Question: i have made my contact form and it's working good except that when someone send me a message it comes without any format like the image below:

this is my .php code that i use:
'''
$formdata = array (
'name' => $name,
'city' => $city,
'message' => $message
);
if ( !( $formerrors ) ) :
$to = "me@sipledomain.com";// input my name address to get mail to
$subject = "From $name";
$message = json_encode($formdata);
if ( mail( $to, $subject, $message ) ):
$msg = "Thanks for filling out the form, i will contact you soon";
else:
$msg = "Problem sending the message";
endif; // mail form data
endif; // check for form errors
endif; //form submitted
'''
thanks in advance
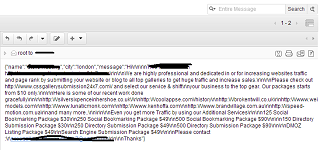
Answer: 'json_encode()' encodes your array into a single line of text designed to be decoded later, not for reading by humans.
Instead I would build your email message yourself by writing your own HTML or by giving it line breaks. You could do it programmatically by parsing/iterating through your array.
Eg:
'$message = 'Name: '.$formdata['name'].'<br />'.$formdata['city'].'<br />'.'...';'
---
If you really want to encode into JSON, you will need to do parse the JSON after you encode and do the same thing.
You might want to look into a flag when you call 'json_encode()' called 'JSON_PRETTY_PRINT' which will keep whitespace. More info: <URL>
In use: '$message = json_encode($formdata, JSON_PRETTY_PRINT);'
---
For playing with JSON I like to use tools like <URL> that formats JSON into a neat tree.